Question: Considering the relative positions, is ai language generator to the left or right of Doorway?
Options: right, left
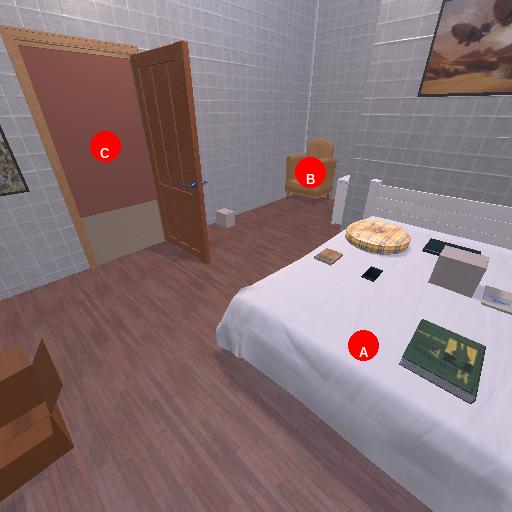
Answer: right